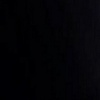
Label: space